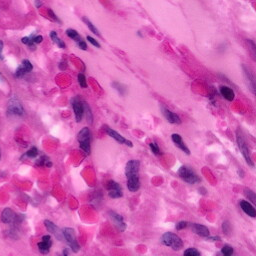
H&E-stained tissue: Pancreatic